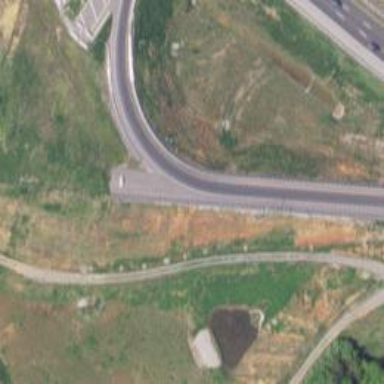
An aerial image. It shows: Asphalt surface motorway link with diverging diamond interchange.